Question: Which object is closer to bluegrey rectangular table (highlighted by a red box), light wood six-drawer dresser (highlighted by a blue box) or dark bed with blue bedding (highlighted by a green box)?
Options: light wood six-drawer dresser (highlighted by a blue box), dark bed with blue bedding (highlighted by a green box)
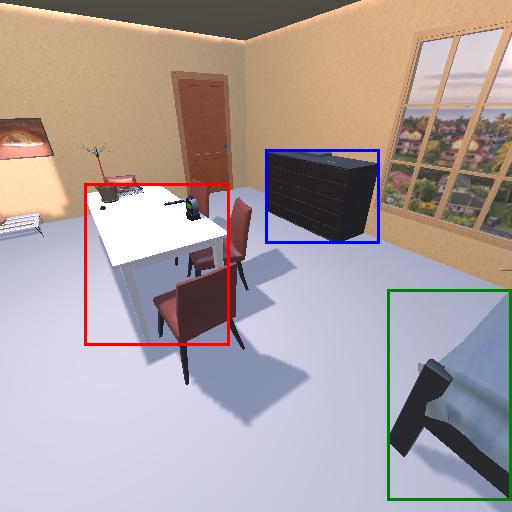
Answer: light wood six-drawer dresser (highlighted by a blue box)